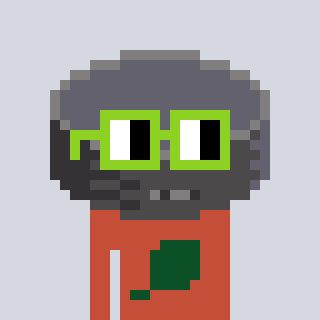
a pixel art character with square light green glasses, a hockey puck-shaped head and a rust-colored body on a cool background